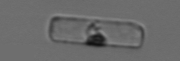
Label: Guinardia_delicatula